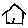
Label: house